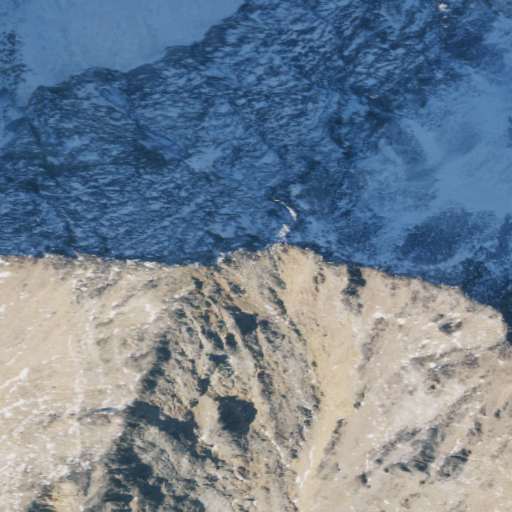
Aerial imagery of mountain in Washington named Mount Lago containing barren land and snow